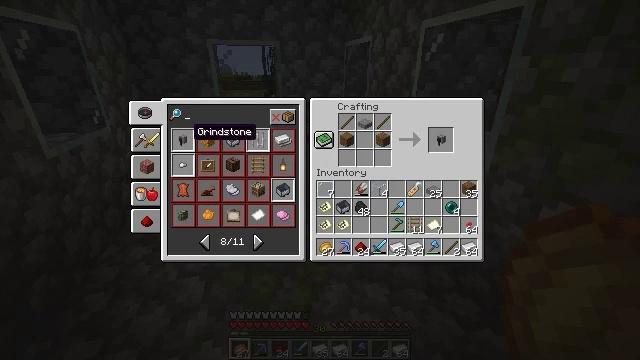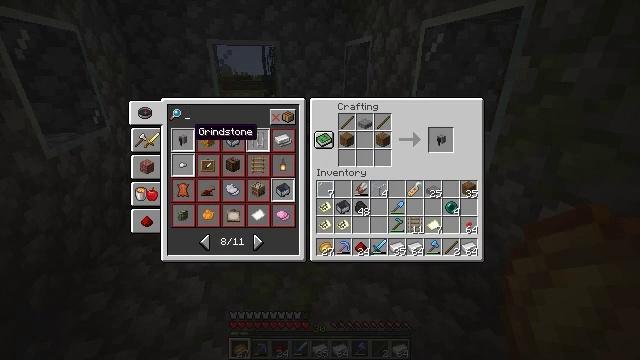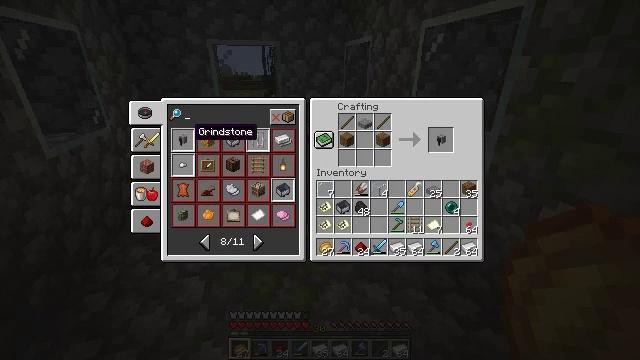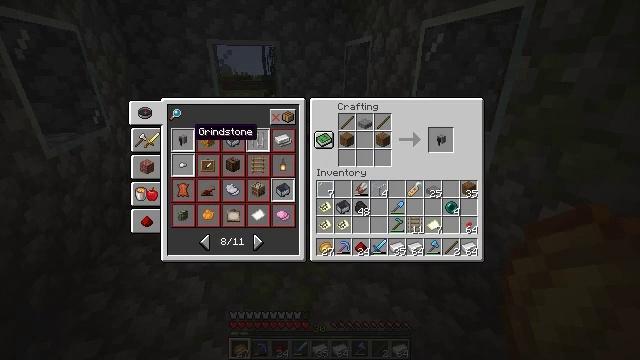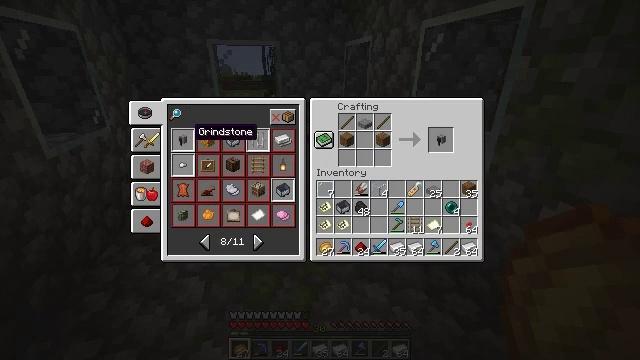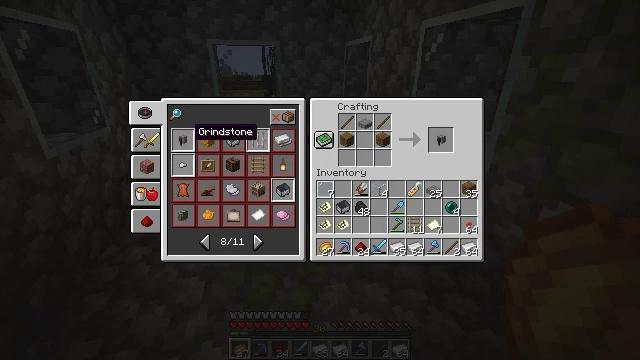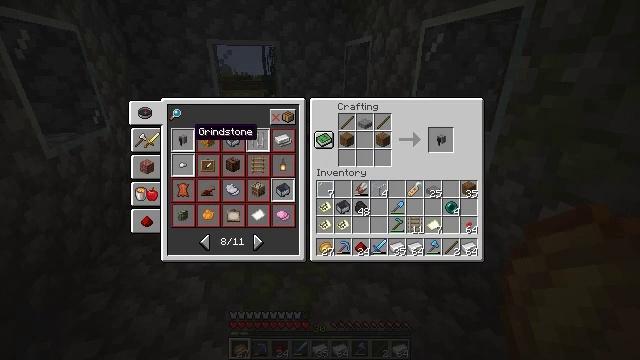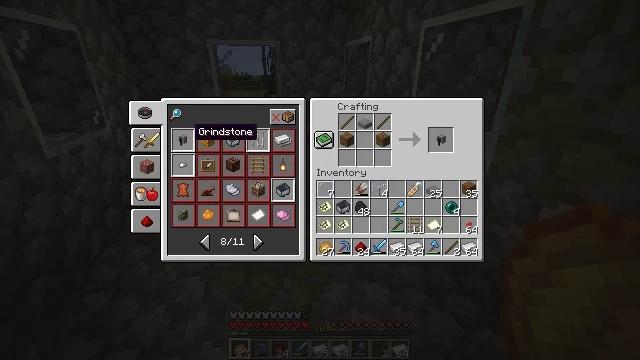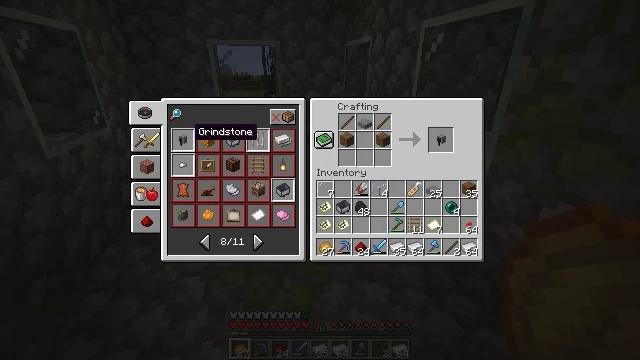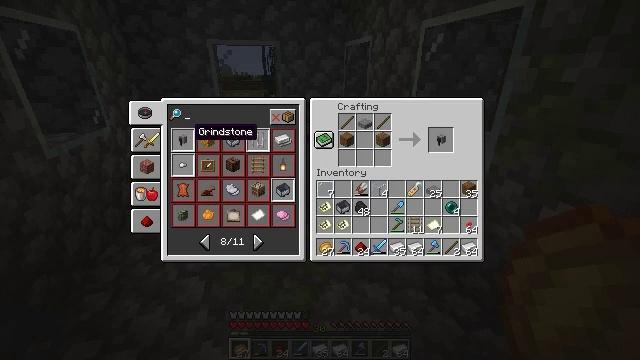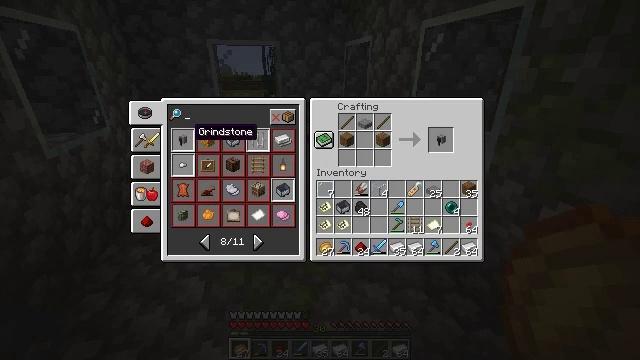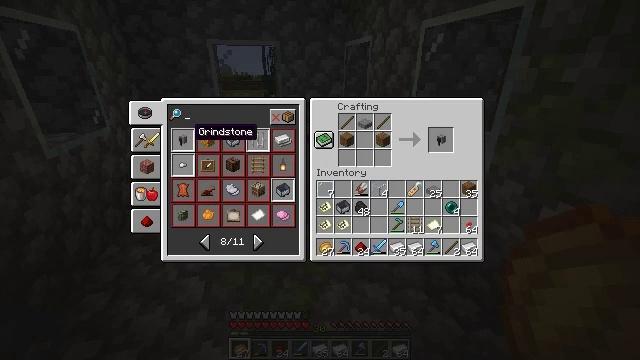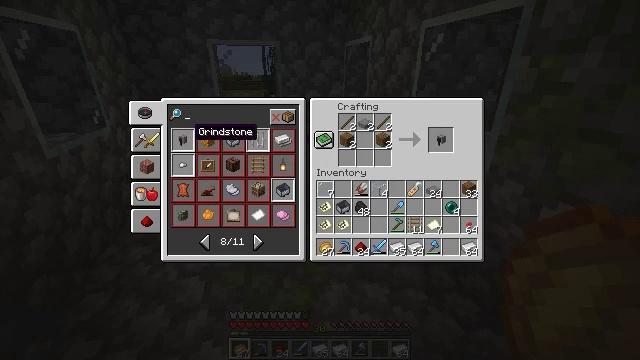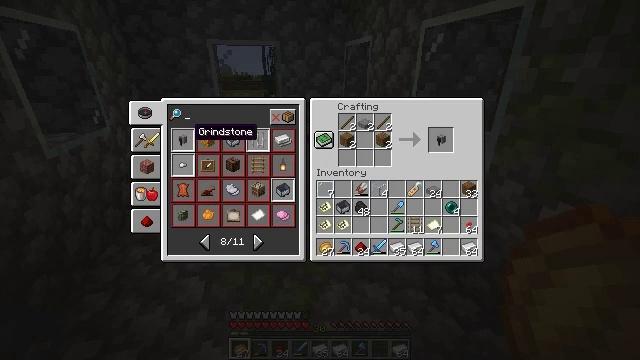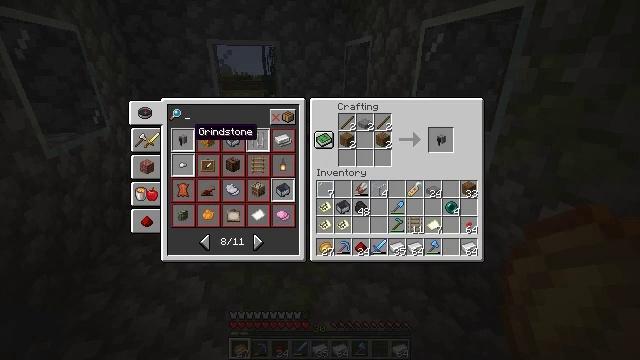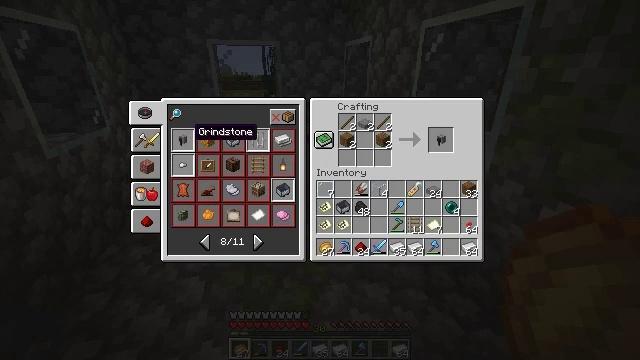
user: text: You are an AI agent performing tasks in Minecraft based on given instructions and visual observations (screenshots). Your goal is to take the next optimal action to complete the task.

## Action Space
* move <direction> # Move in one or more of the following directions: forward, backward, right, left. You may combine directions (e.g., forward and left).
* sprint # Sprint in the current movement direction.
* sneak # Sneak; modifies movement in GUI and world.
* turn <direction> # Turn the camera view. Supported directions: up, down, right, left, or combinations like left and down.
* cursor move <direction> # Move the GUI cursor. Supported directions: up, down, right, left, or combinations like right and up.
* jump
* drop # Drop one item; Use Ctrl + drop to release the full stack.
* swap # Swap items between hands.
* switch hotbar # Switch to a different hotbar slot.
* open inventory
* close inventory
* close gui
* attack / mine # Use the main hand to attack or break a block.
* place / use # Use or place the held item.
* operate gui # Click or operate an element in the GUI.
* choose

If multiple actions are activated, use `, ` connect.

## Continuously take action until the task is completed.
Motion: motion action
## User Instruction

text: Put together the materials to form a grindstone.
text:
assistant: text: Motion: no_op
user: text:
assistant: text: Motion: no_op
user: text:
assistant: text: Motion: no_op
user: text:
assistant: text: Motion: no_op
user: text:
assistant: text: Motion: no_op
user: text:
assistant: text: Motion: operate gui
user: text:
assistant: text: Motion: operate gui
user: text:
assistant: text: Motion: operate gui
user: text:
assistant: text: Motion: no_op
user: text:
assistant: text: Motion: no_op
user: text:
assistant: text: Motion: no_op
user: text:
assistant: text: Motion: no_op
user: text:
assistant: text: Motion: no_op
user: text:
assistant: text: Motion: no_op
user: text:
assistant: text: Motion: no_op
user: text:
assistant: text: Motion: no_op
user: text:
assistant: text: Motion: no_op
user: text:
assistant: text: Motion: no_op
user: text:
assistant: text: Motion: no_op
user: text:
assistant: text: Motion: cursor move right and down
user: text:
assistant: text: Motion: cursor move right
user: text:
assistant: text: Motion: sneak, cursor move right
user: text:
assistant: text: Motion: sneak, cursor move right and up
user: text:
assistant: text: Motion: sneak
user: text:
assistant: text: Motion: sneak, cursor move left
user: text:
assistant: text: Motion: sneak, operate gui
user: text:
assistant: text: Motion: sneak, operate gui
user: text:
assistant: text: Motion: sneak, operate gui
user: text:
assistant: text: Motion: sneak
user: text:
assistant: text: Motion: sneak